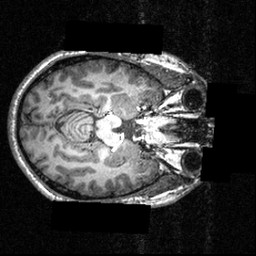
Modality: T1w
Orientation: axial
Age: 21
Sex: male
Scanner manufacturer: siemens
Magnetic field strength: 3.951 T
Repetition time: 1.5 s
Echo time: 0.00335 s